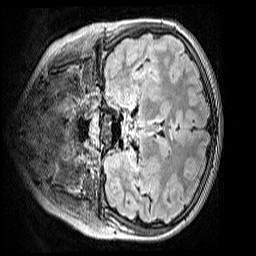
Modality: FLAIR
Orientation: coronal
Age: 10
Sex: female
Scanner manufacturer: siemens
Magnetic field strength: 3 T
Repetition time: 5 s
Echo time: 0.388 s